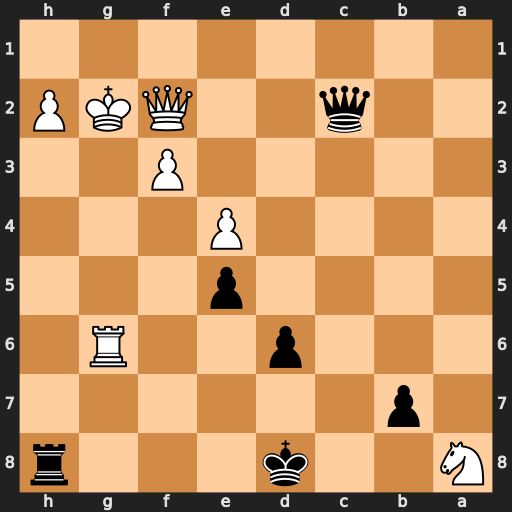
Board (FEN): N2k3r/1p6/3p2R1/4p3/4P3/5P2/2q2QKP/8
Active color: b
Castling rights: -
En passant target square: -
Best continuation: Rxh2+ Kxh2 Qxf2+